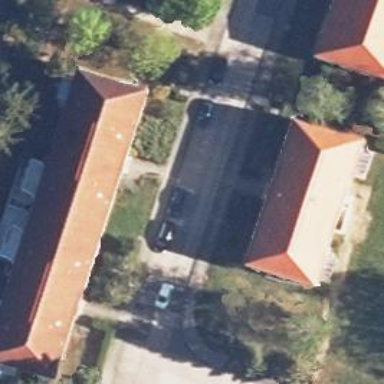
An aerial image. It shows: Building with red hipped roof made of roof tiles. The roof is oriented along the structure.